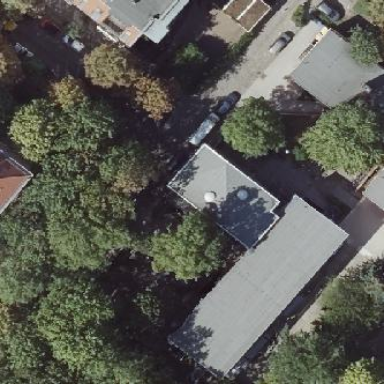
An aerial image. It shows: Kindergarten building.